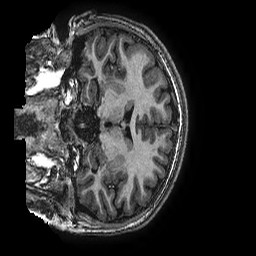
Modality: T1w
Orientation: coronal
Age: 14
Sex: female
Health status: ill
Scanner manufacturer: ge
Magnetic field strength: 3 T
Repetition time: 0.00766 s
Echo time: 0.003476 s